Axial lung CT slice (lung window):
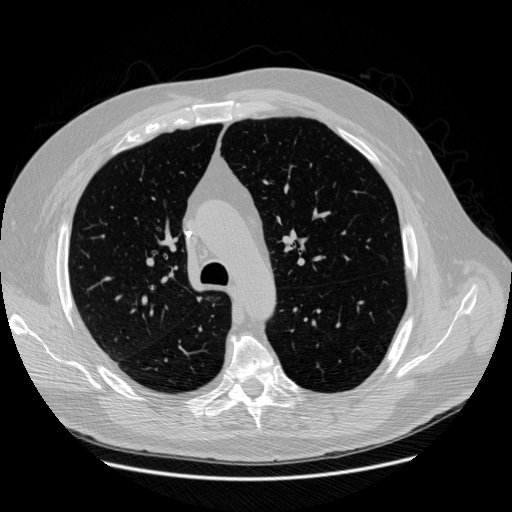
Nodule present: no